Interaction volume radius: 10 \u00c5
Interaction volume height: 20 \u00c5
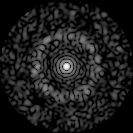
Disorder parameter: 0.8461